Question: I previously asked a similar question about <URL>, however ejabberd was giving other problems, so I switched to openfire. For the sake of not making the original qestion to cluttered, I decided to create a new question, since this question pertains to openfire and is a different issue than the one I was having with ejabberd.
So, here goes the question:
I have a strophe.js xmpp client, which connects to an openfire 3.10.0 alpha server running on the Amazon cloud. I need 3.10.0 alpha over 3.9.3 because of a bfix which is included in the former, but not the latter.Anyway, since this is a strophe client, I have enabled bosh, and I can see it running at myAWSDNS.com:7070. I am able to connect to the server via my client using this bosh service and existing accounts, and send messages back and forth so it seems to be functioning ok.
I would also like to add in-band registration, for which I use strophe.register.js
This is the code I use for this:
'''
var tempConn = new Strophe.Connection("http//myAWSDNS.com:7070/http-bind/");
tempConn.register.connect("myAWSDNS.com", function (status) {
if (status === Strophe.Status.REGISTER) {
// fill out the fields
connection.register.fields.username = "juliet";
connection.register.fields.password = "R0m30";
// calling submit will continue the registration process
connection.register.submit();
} else if (status === Strophe.Status.REGISTERED) {
console.log("registered!");
// calling login will authenticate the registered JID.
connection.authenticate();
} else if (status === Strophe.Status.CONFLICT) {
console.log("Contact already existed!");
} else if (status === Strophe.Status.NOTACCEPTABLE) {
console.log("Registration form not properly filled out.")
} else if (status === Strophe.Status.REGIFAIL) {
console.log("The Server does not support In-Band Registration")
} else if (status === Strophe.Status.CONNECTED) {
// do something after successful authentication
} else {
// Do other stuff
}
});
'''
This seems to work fine, as it enters the first if-bracket '(status === Strophe.Status.REGISTER)', and tries to set 'connection.register.fields.username = "juliet";'
However, here, when executing that line, it jumps into strophe.js line 2476:
'''
if (this.connect_callback) {
try {
this.connect_callback(status, condition);
} catch (err) {
Strophe.error("User connection callback caused an " +
"exception: " + err);
}
}
'''
where 2476 is the code in the 'catch(err) { ...... }' bracket.
If I inspect 'err', this is what I get:
So message: 'connection is not defined' and, obviously, the regstration doesnt work, and I am not sure why. Does anyone have any input on this?
Thanks, and best regards,
Chris
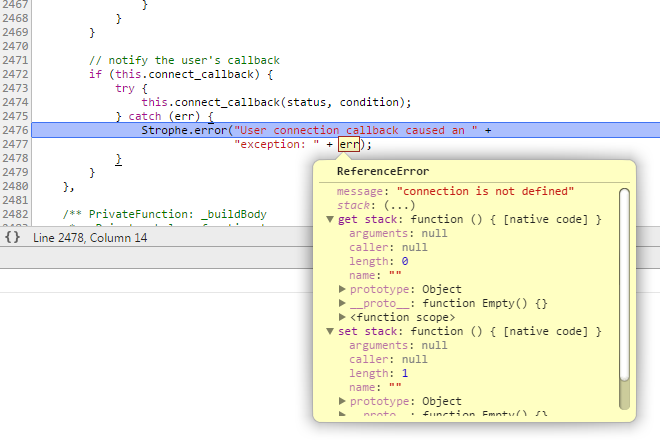
Answer: You might not like this answer... The reason for 'connection == undefined' is because you named it 'tempConn'.